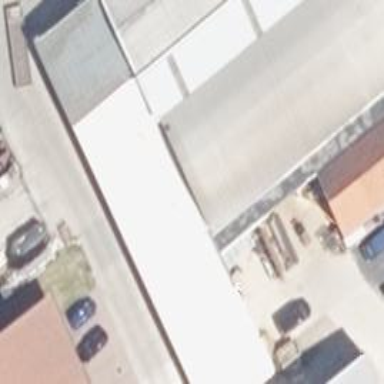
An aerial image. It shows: Commercial building.